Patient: sex M, age 51
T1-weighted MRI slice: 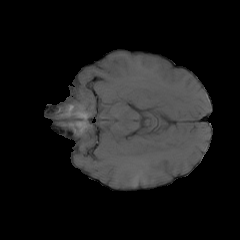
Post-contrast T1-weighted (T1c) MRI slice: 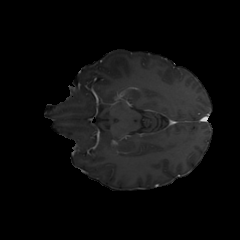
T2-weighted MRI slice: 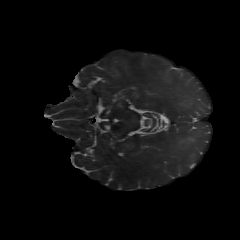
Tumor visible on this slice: no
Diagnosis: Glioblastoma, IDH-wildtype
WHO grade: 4